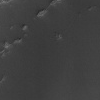
Atmospheric dust classification: not_dusty